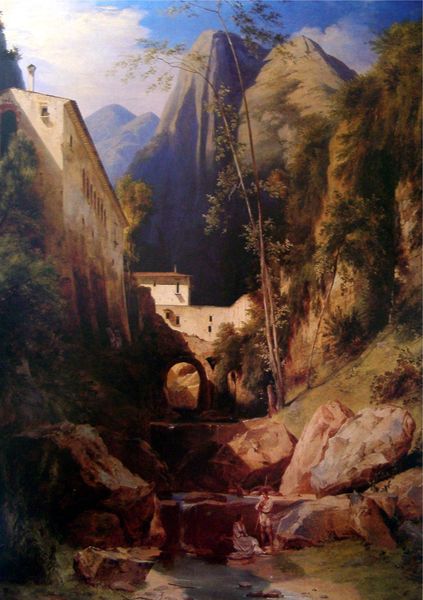
Titel: Mühlental bei Amalfi
Künstler: Karl Blechen
Standort: Leipzig
Institution: Museum der Bildenden Künste
Schlagwörter: baum, berg, blau, blätter, dunkel, felsen, gemälde, gestein, himmel, laub, mann, nackt, schatten, wasser, weiß, wolken, baden, badende, bäume, fluss, gelb, grün, landschaft, menschen, ocker, sand, see, sitzen, stadt, ufer, braun, bunt, fenster, frau, grau, hell, hintergrund, kleid, licht, marmor, orange, schwarz, tür, dach, gebäude, gras, haus, rot, wiese, wolke, beige, gespräch, hochformat, malerei, wand, architektur, mensch, stein, steine, bild, öl, bach, erde, flusslauf, häuser, hügel, nass, natur, stamm, brücke, busch, büsche, gewässer, sonne, sitzend, stehend, paar, pflanzen, rosa, tal, wald, wasserfall, kreis, rund, sommer, bogen, fassade, italien, ort, zwei, abhang, berge, berghang, dolomiten, fels, gebirge, gipfel, hang, dorf, mauer, farbe, landschaftsmalerei, vegetation, massiv, schlucht, weis, idylle, kies, rundbogen, romantik, stufen, dünn, hoch, kühle, tor, klippe, bad, penis, eingang, kloster, torbogen, findlinge, alpen, bergspitze, mauerwerk, moos, bergkamm, tanne, treffen, flora, villa, toga, rotbraun, knieend, fauna, bambus, felsbrocken, wildnis, kluft, fließen, block, stämmchen, findling, bauten, bergmassiv, beg, vergangenheit, luss, flüsschen, fra, gebirgshütte, mesnchen, zinober, gebäde, landschaf, bachfall, dolomithen, scheint, felsbrocke, bambuss, schornsteil